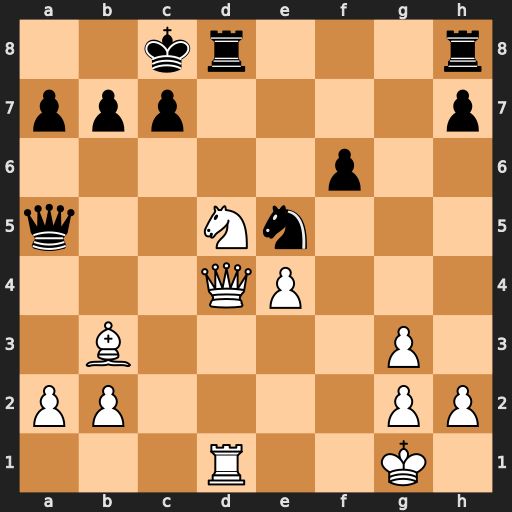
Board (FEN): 2kr3r/ppp4p/5p2/q2Nn3/3QP3/1B4P1/PP4PP/3R2K1
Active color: w
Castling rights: -
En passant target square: -
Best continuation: Ne7+ Kb8 Qxd8+ Rxd8 Rxd8#